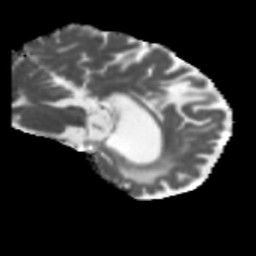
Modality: MD
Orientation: sagittal
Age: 48
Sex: male
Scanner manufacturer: siemens
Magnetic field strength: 3 T
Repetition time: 5.47 s
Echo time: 0.0854 s